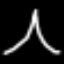
Label: The Eiffel Tower